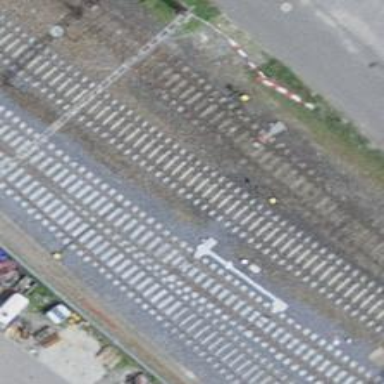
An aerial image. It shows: Railway switch.